Question: I found a lot of questions for how to crop an image. But, is there a way to start the edit image activity through an intent. I tried with 'com.android.camera.action.EDIT' but it's not working. What I want to do is when I click on a button, start the activity for editing the image, like the one on the picture below:

It's like when I open an image from the gallery and click 'Edit' from the menu.
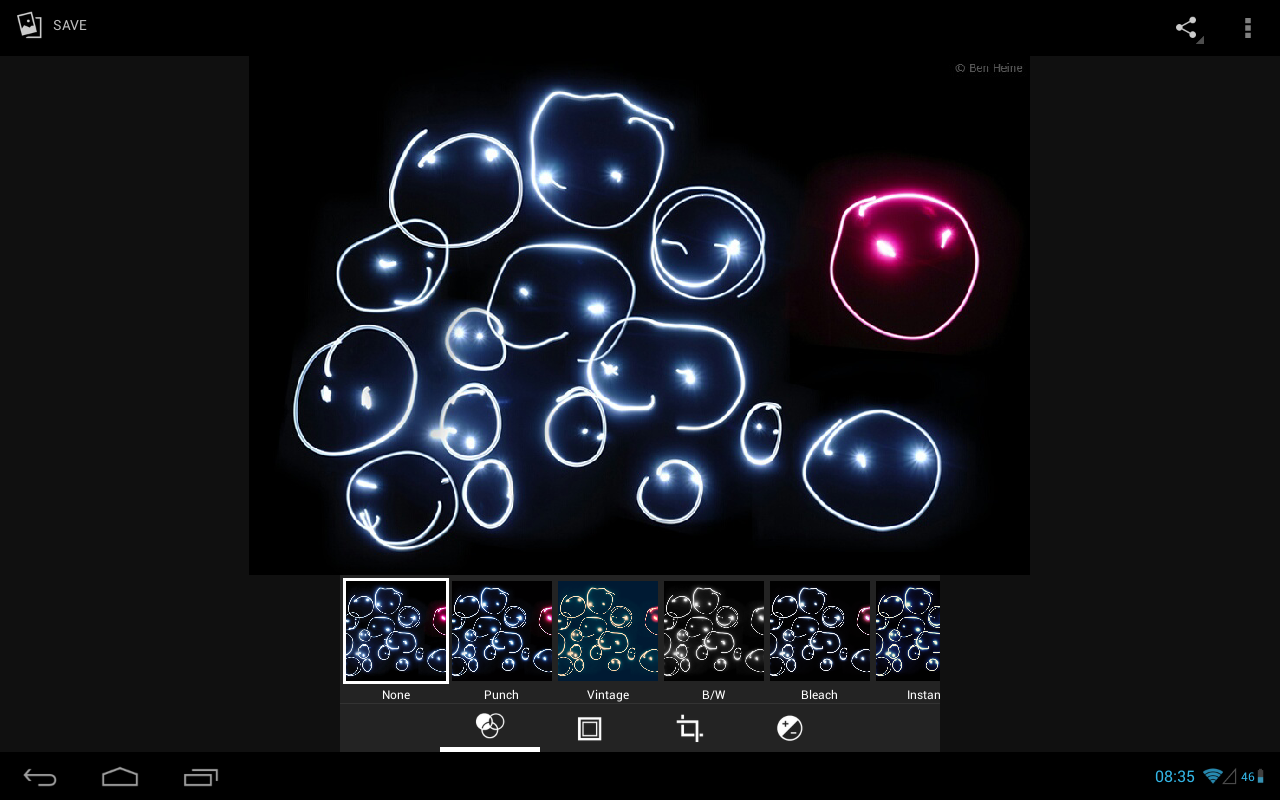
Answer: Found a library that can be used for this and is working great. The library can be found <URL>.